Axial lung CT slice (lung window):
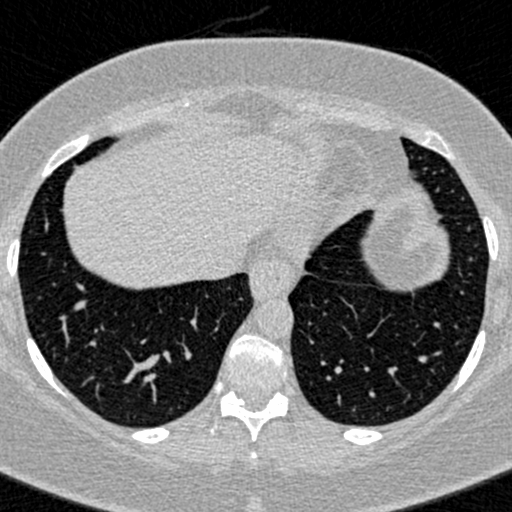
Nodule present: no